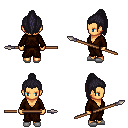
a pixel art fantasy rpg character, female body template, human, tanned skin, brown robe, white pants, raven long topknot hairstyle, white slippers, spear, four views (front, back, left, right), 2x2 character sprite sheet, small pixel art, hard edges, no anti-aliasing